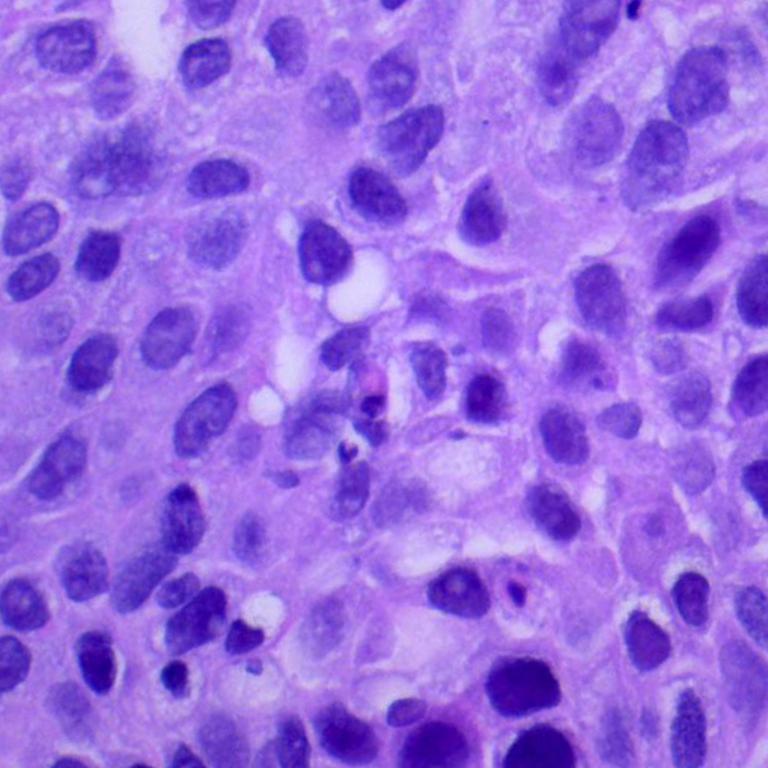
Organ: lung
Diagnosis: squamous carcinomas